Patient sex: M
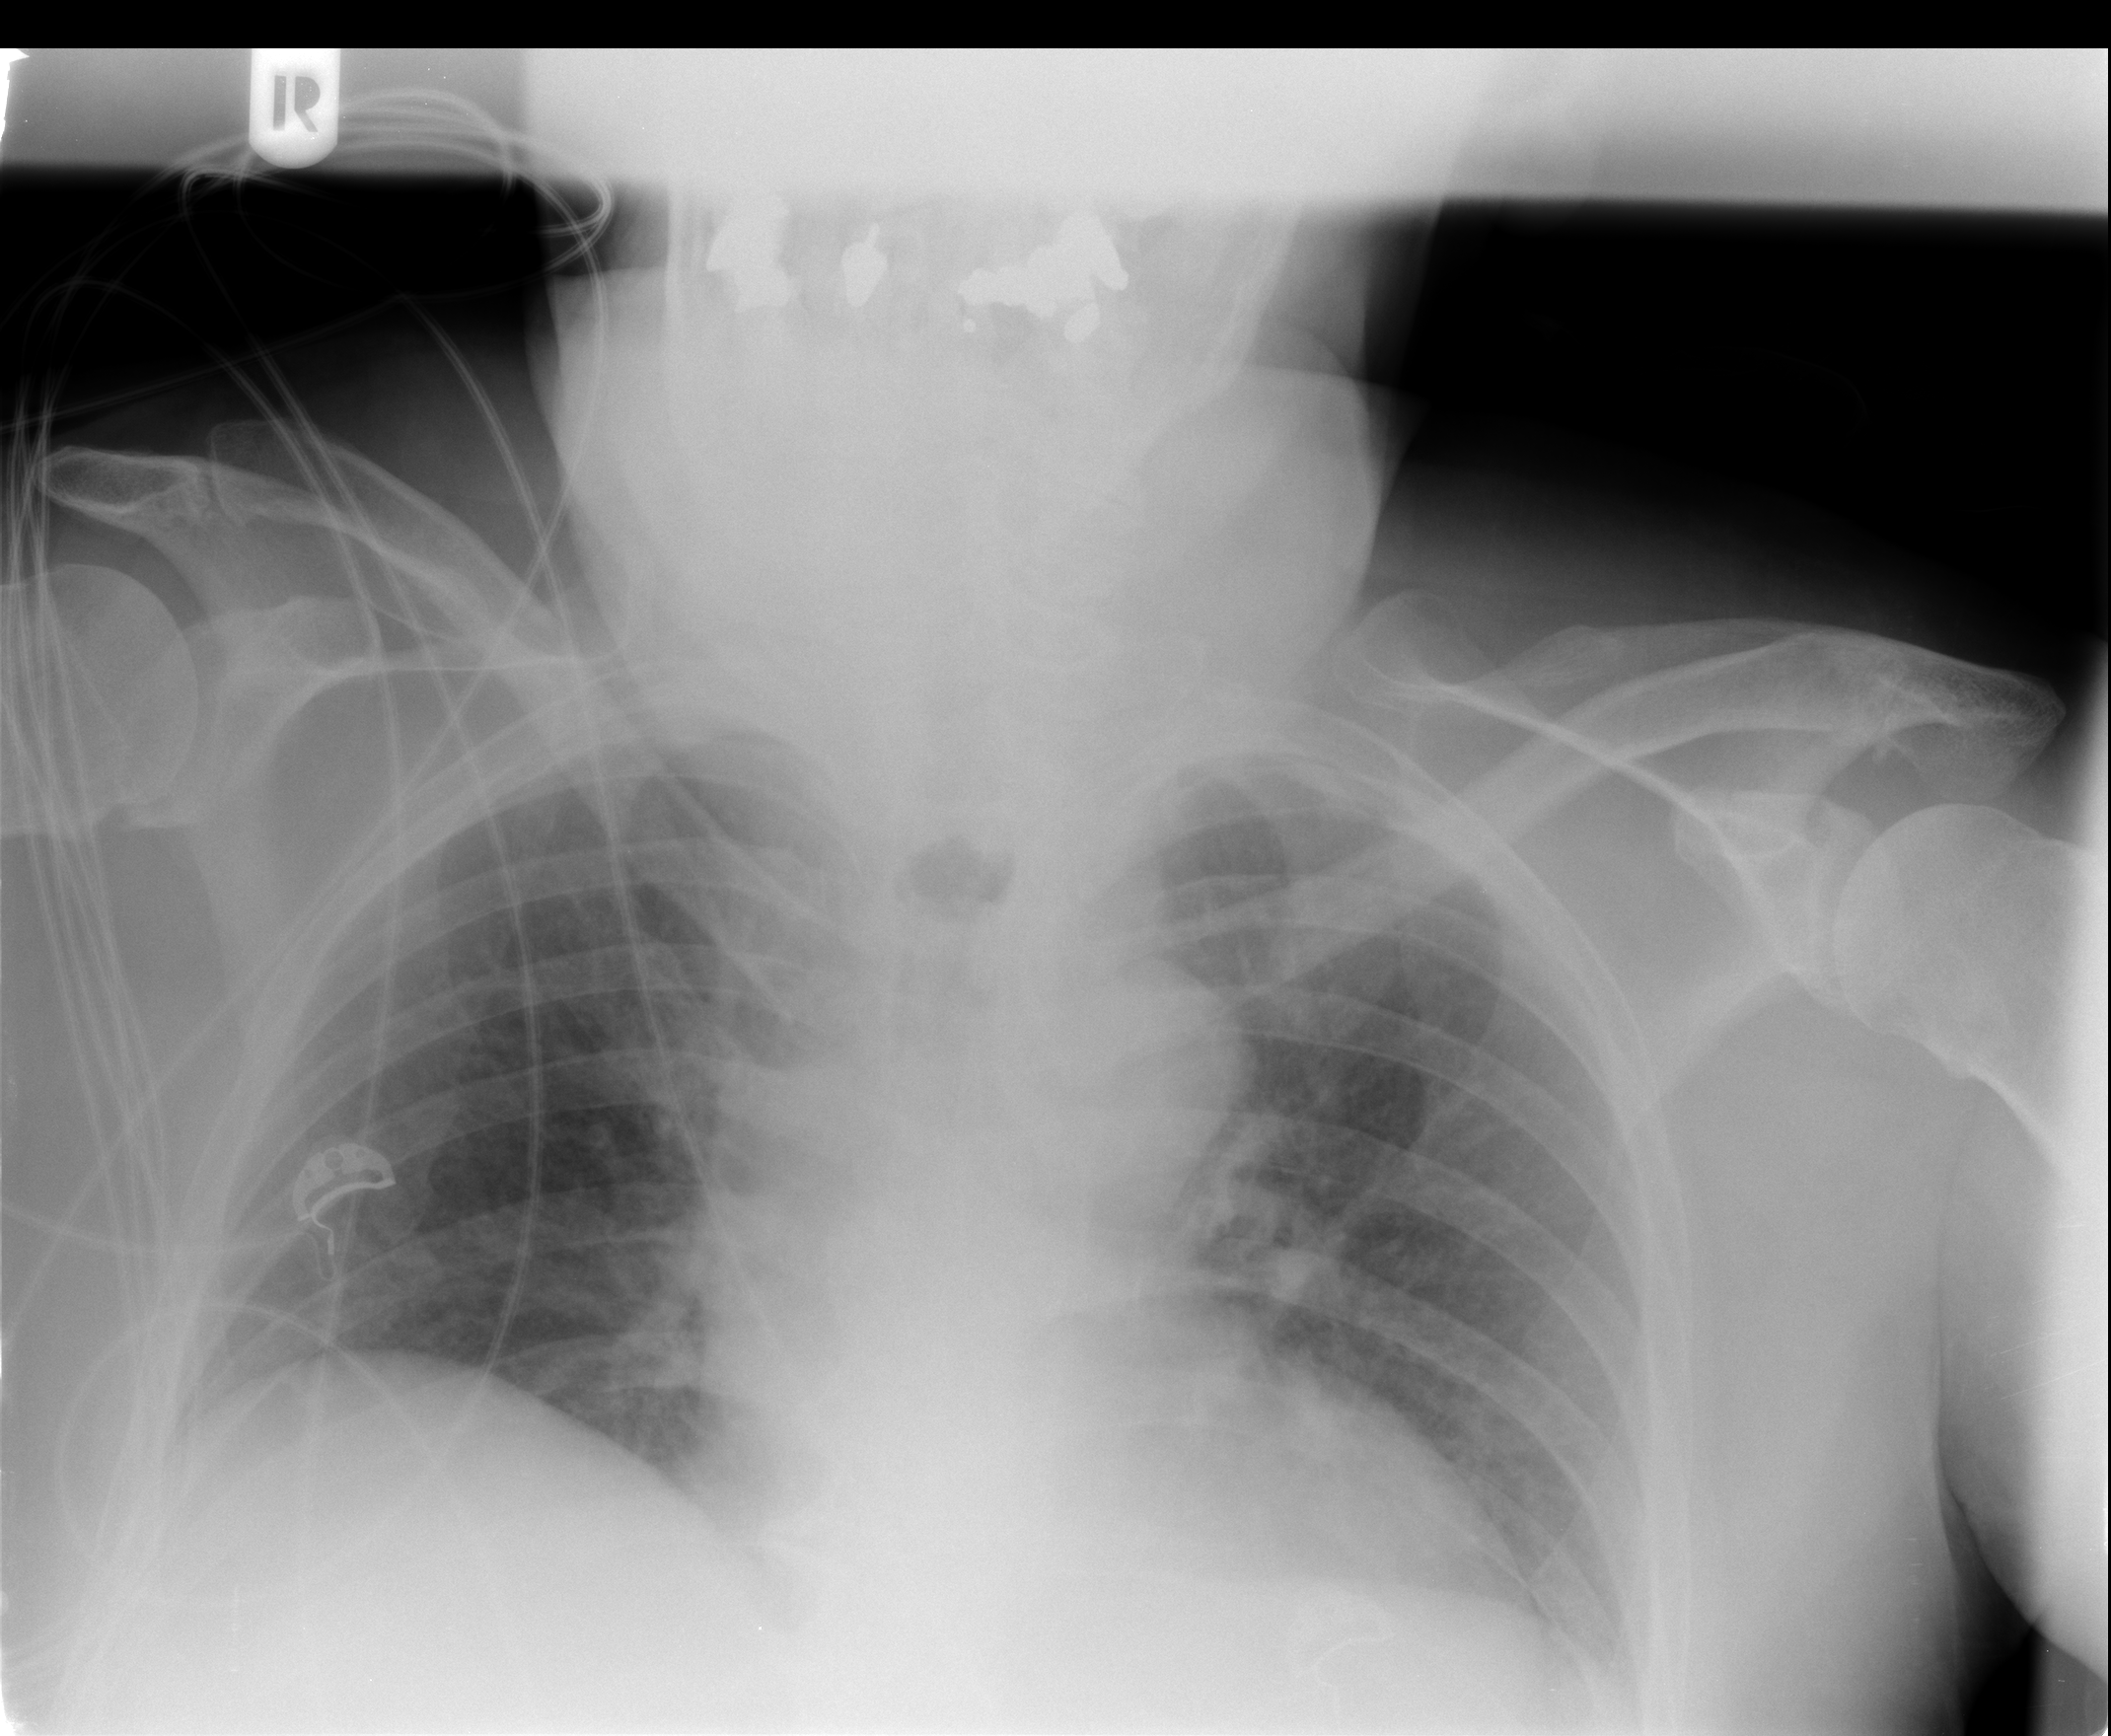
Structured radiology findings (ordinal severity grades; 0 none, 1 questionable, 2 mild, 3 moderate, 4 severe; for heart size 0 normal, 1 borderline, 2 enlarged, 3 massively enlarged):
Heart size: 0
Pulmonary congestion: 1
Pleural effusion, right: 0
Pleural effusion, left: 0
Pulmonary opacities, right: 0
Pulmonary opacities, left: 0
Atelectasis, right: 0
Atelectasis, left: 0